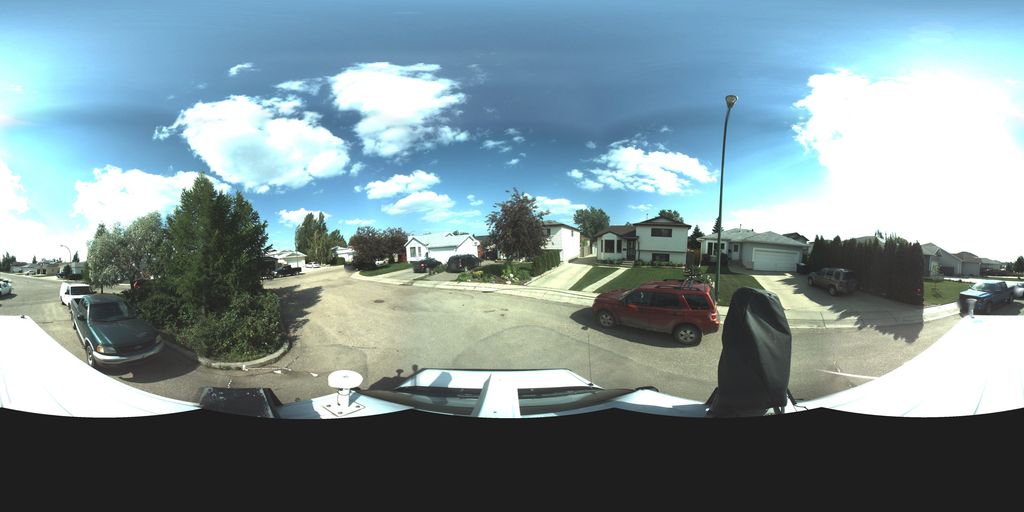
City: saskatoon